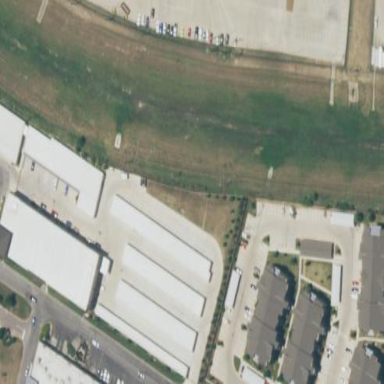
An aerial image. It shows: Storage rental shop.